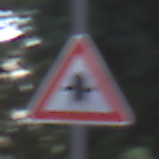
Verkehrszeichen: Vorfahrt
Umgebung: Outdoor, Suburban
Tageszeit: MorningAfternoon
Wetter: PartlyCloudy
Licht: Natural
Jahreszeit: NotSpecified
Kontrast: LowContrast